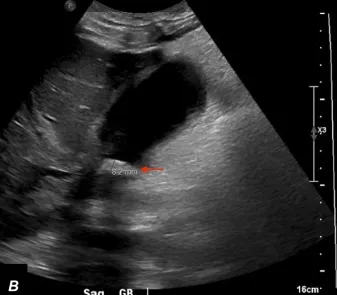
Gallstone at the neck of the gall bladder.
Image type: radiology (ultrasound)